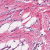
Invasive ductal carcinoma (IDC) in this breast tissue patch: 0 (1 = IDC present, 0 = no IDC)